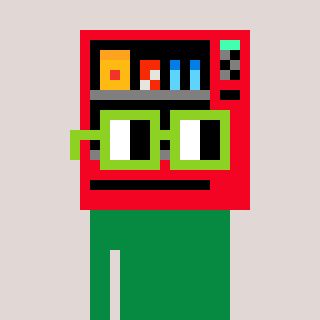
a pixel art character with square light green glasses, a vending machine-shaped head and a green-colored body on a warm background